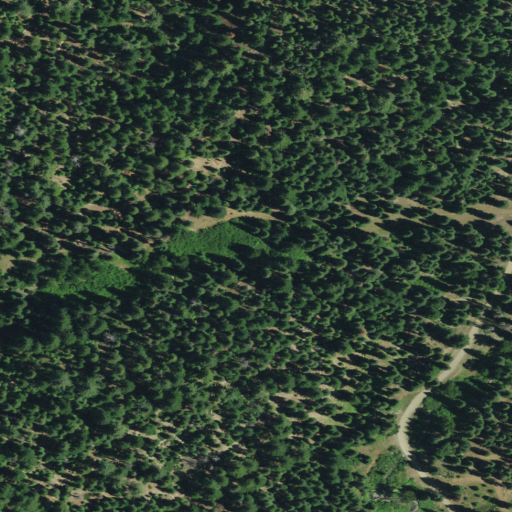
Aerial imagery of valley in California named Crosby Gulch containing evergreen forest and open development